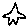
Label: star